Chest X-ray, AP view. Patient: 43 years old, sex M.
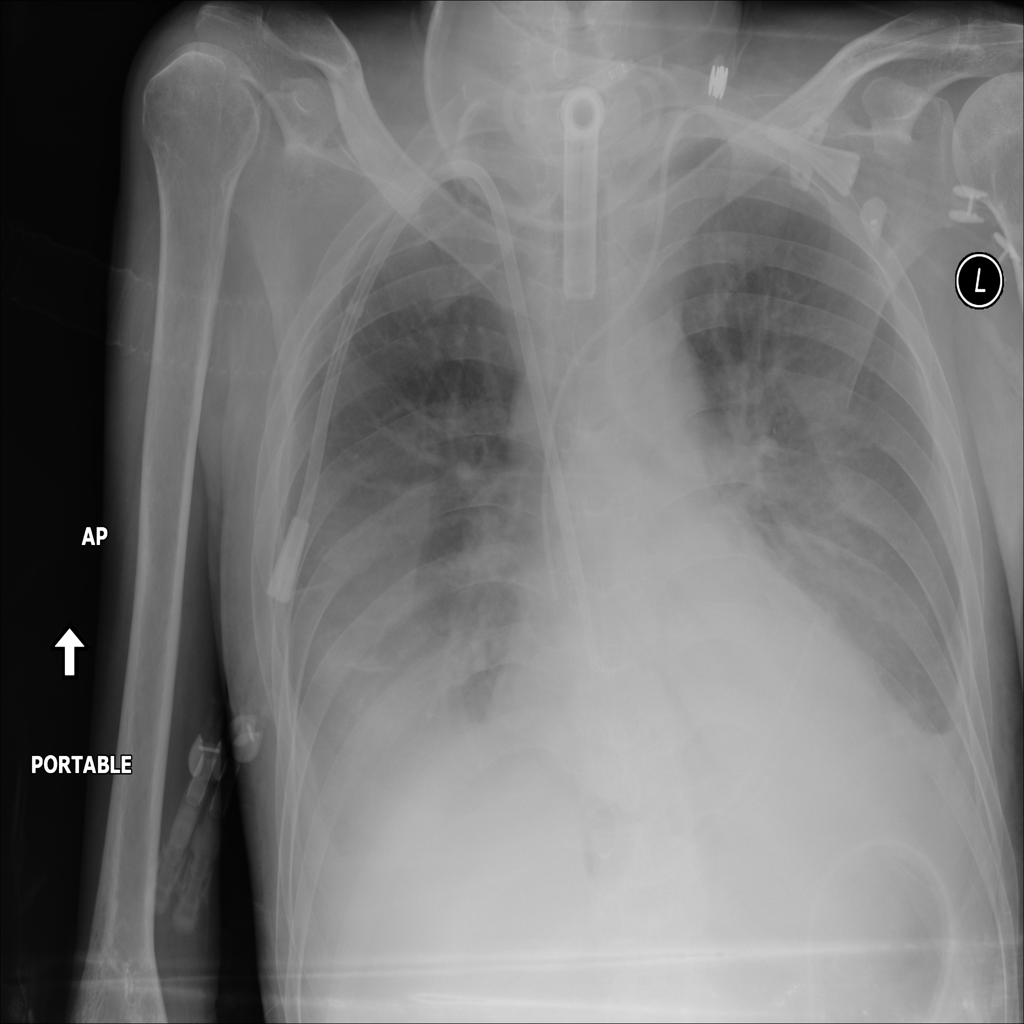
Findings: Atelectasis, Consolidation, Effusion, Infiltration, Pneumonia